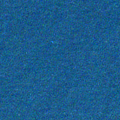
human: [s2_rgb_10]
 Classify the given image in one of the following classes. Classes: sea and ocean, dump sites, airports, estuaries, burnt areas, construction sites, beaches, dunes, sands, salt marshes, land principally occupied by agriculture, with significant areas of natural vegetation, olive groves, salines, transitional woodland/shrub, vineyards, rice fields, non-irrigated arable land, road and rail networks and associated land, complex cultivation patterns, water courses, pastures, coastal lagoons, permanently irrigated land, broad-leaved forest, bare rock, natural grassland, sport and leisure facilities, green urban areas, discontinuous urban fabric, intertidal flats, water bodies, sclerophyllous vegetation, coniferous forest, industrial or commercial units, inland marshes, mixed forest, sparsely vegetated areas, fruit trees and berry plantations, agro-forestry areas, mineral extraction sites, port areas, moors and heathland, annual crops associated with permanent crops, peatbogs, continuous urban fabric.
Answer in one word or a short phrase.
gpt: sea and ocean